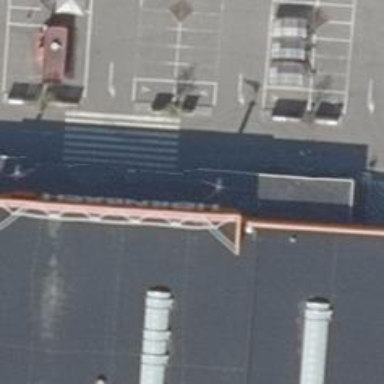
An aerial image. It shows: Parking aisle designated as service road.